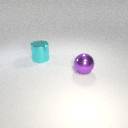
large purple metal sphere in front of large cyan metal cylinder